Interaction volume radius: 5 \u00c5
Interaction volume height: 15 \u00c5
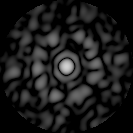
Disorder parameter: 0.8639